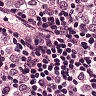
Metastatic tissue present: yes